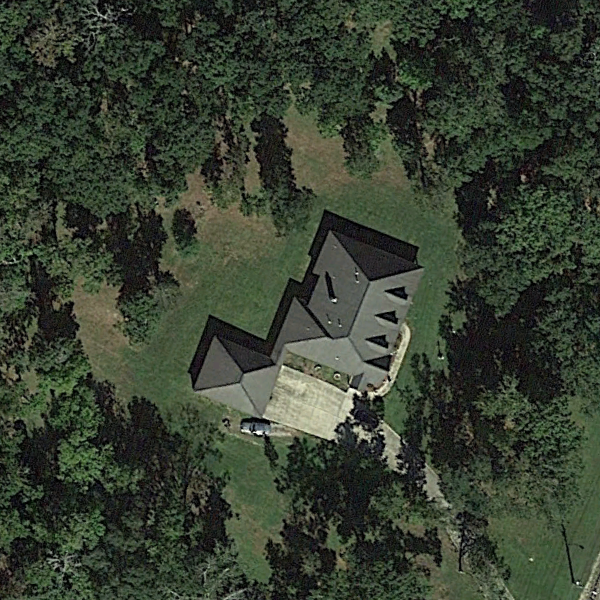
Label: SparseResidential